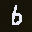
Label: 6